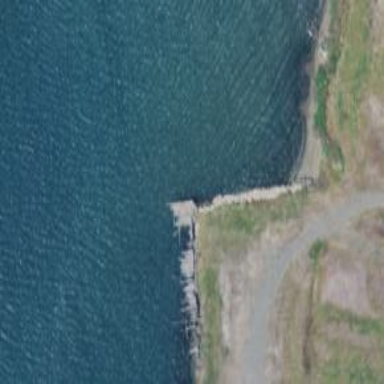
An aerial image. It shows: Pier that has been ruined.